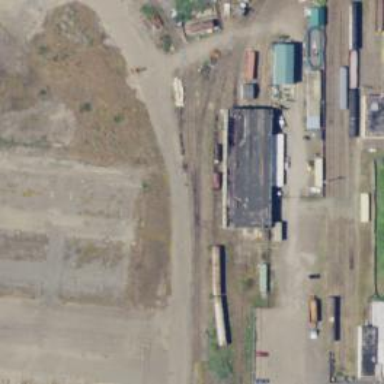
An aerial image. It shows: Preserved railway siding with rail tracks.